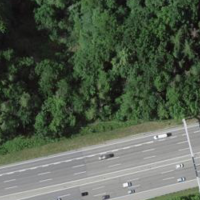
EUNIS habitat code: 57
Species observed at this site:
Clematis vitalba